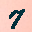
Label: 7